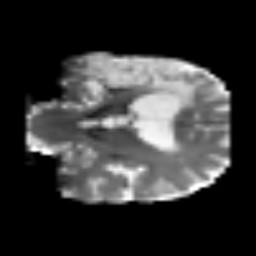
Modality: T2w
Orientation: coronal
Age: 67
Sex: male
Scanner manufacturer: siemens
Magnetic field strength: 3 T
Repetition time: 3.2 s
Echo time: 0.081 s